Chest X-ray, AP view. Patient: 47 years old, sex F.
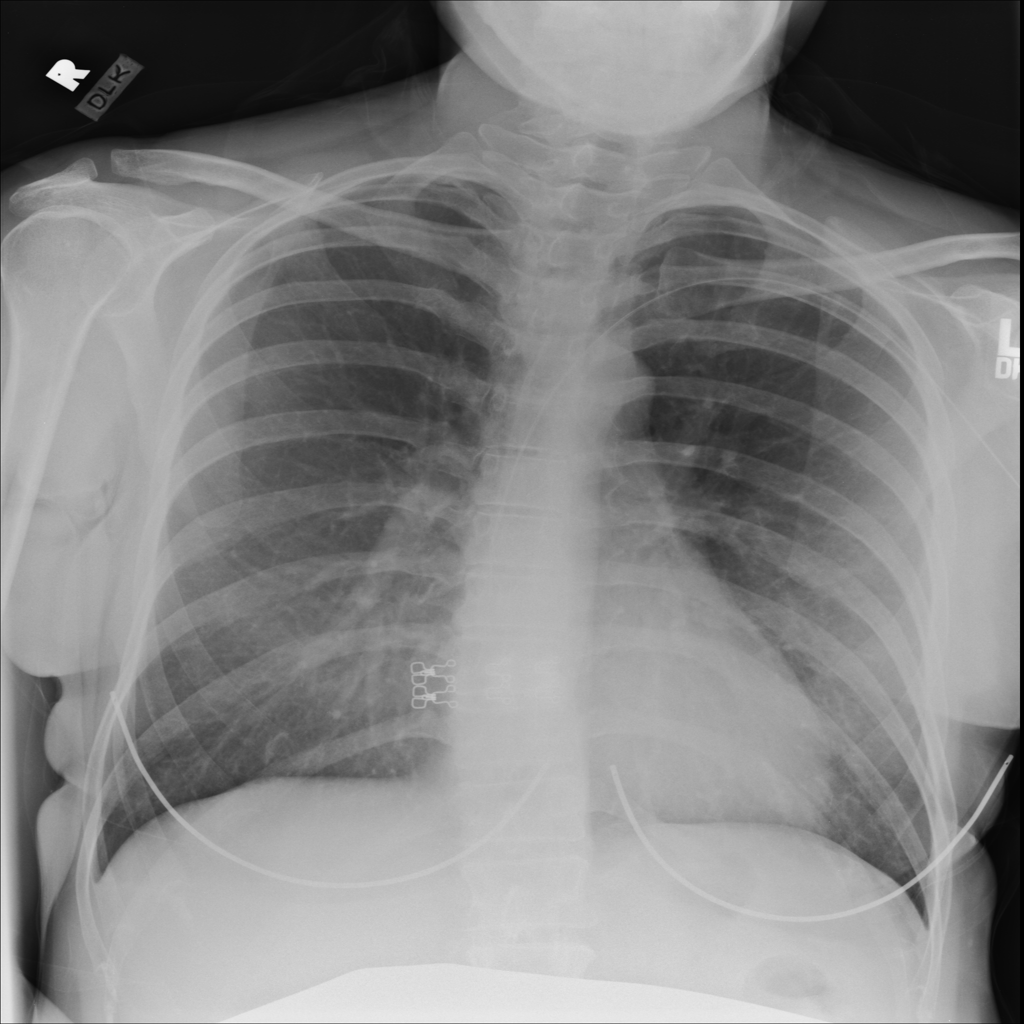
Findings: No Finding